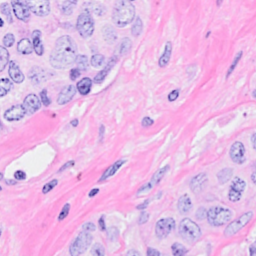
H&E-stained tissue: Breast